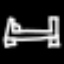
Label: bed